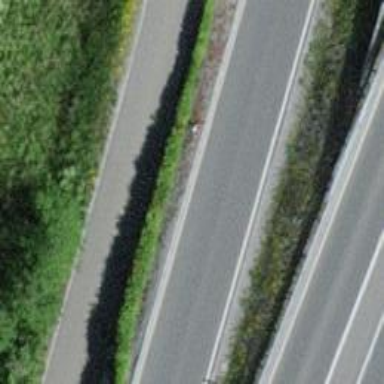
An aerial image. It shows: Hedge barrier.